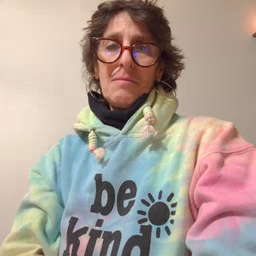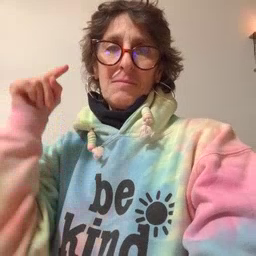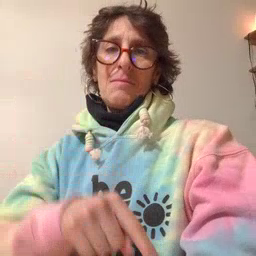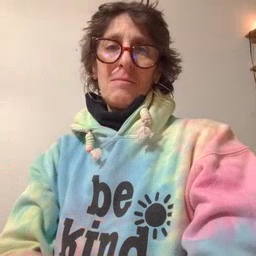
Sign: down